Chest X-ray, PA view. Patient: 62 years old, sex M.
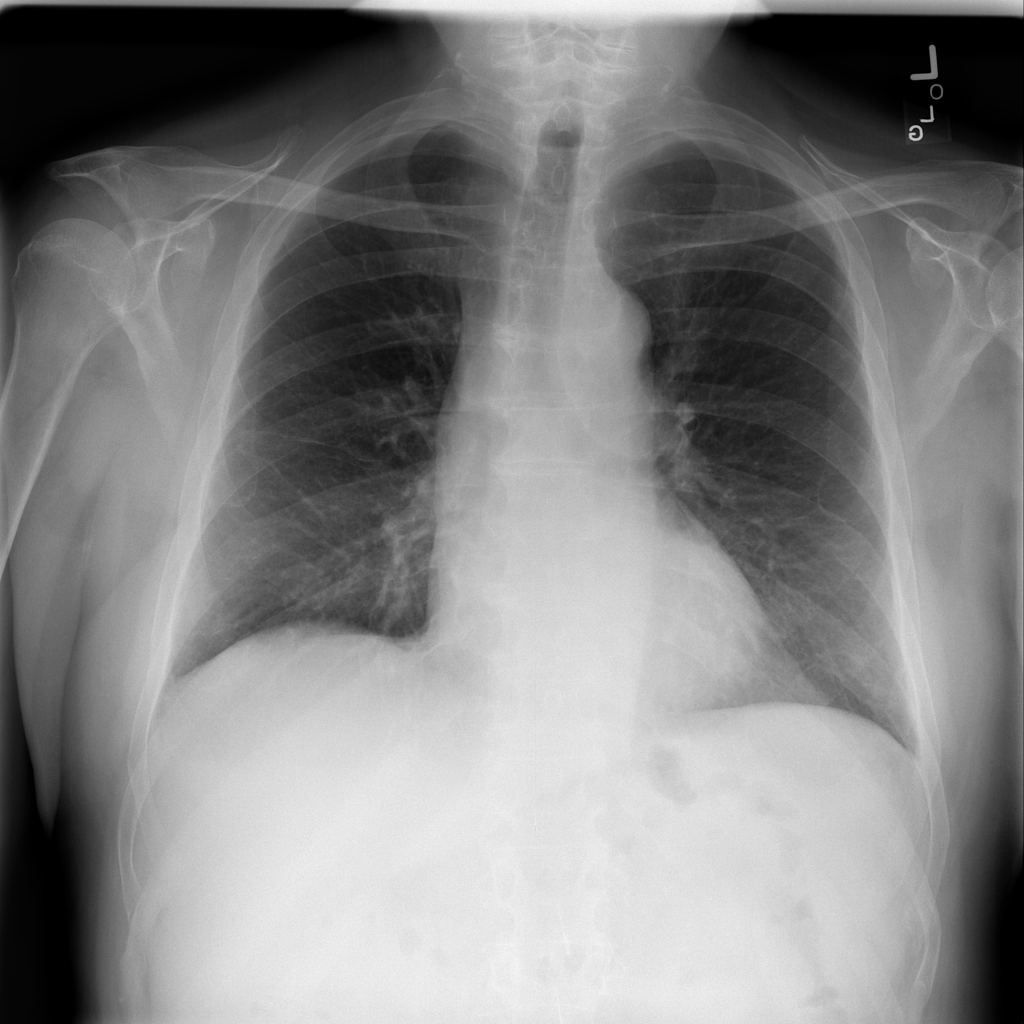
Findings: No Finding